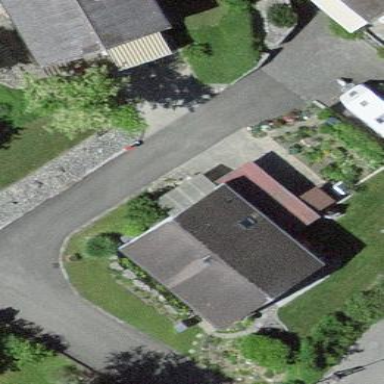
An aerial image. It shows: Residential building.